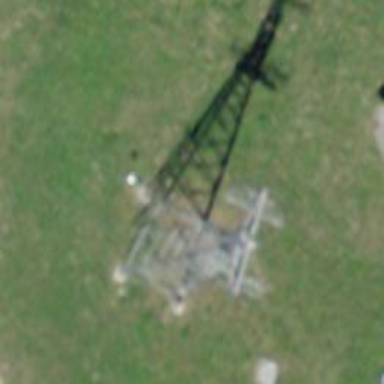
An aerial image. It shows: Pylon used for aerialway.